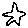
Label: star